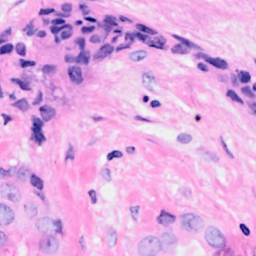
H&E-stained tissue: Breast